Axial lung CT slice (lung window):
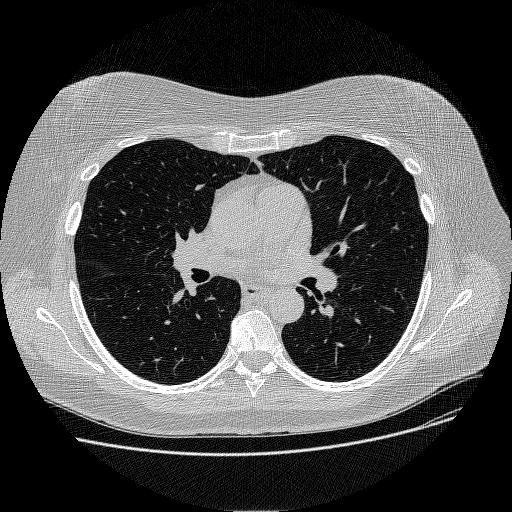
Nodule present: no